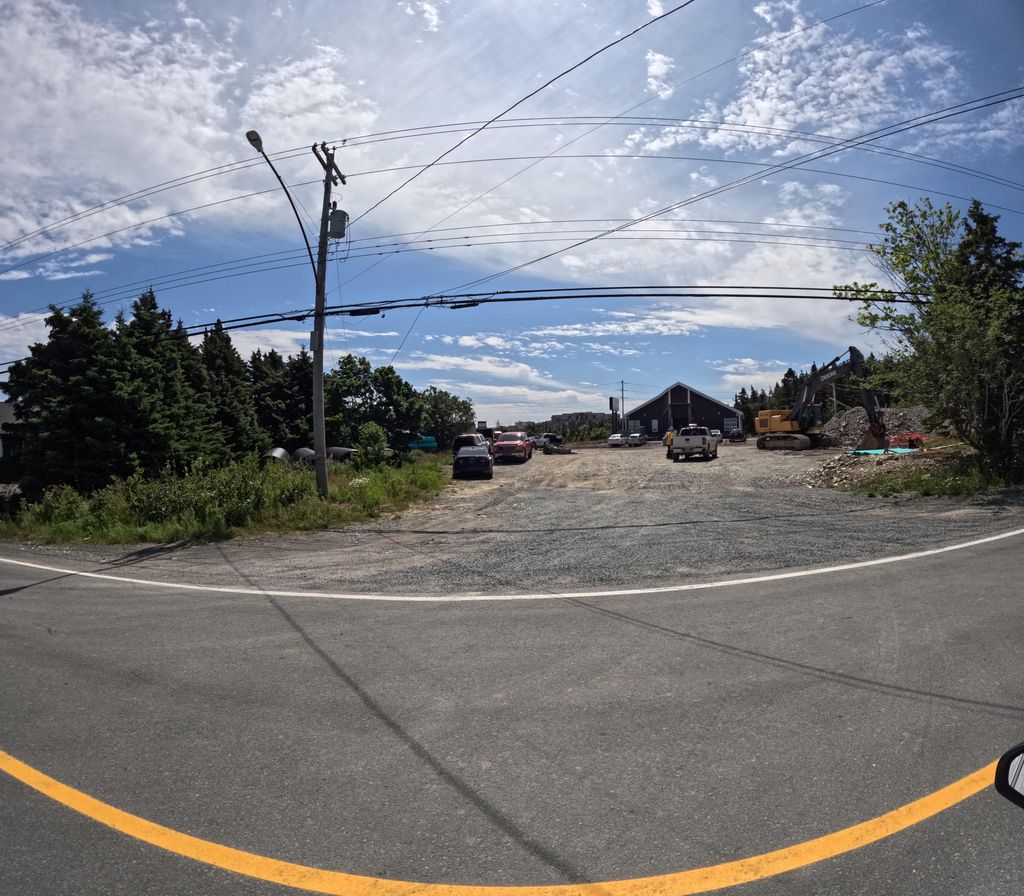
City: st_johns